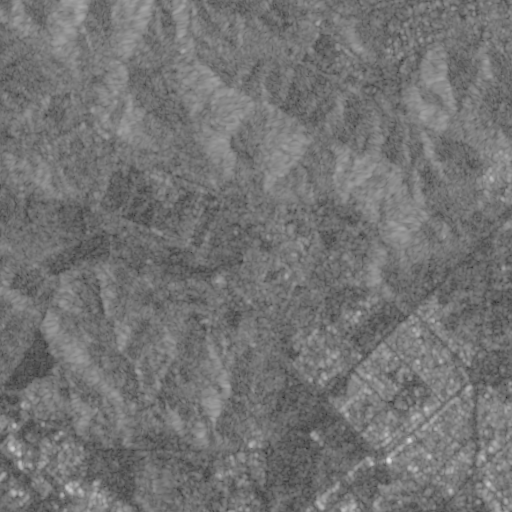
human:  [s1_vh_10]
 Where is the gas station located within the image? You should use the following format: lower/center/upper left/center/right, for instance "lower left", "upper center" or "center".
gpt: The gas station is located in the center right of the image.
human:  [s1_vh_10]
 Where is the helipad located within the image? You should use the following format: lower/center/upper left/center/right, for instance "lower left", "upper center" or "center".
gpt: The helipad is located in the lower left of the image.
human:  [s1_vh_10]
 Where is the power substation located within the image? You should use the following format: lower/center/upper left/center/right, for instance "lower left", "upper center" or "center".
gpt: The power substation is located in the lower left of the image.
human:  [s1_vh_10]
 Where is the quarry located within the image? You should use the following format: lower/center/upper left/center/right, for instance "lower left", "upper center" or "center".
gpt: The quarry is located in the lower left of the image.
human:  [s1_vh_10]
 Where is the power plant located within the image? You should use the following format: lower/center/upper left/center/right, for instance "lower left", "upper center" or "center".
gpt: There is no power plant in the image.

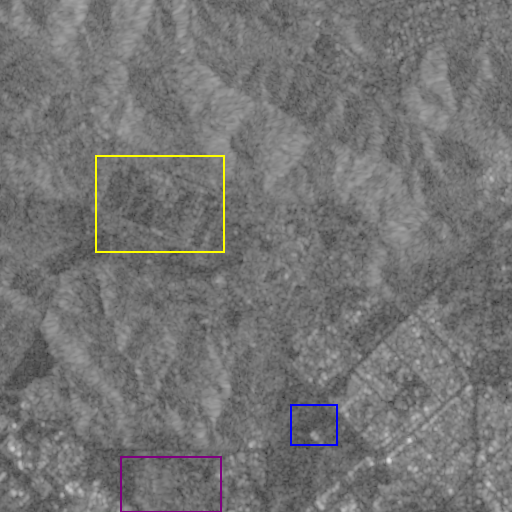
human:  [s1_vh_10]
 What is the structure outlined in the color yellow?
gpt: The structure outlined in yellow is a park.
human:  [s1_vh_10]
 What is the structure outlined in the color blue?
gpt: The structure outlined in blue is a parking lot.
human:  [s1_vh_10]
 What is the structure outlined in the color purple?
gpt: The structure outlined in purple is a quarry.
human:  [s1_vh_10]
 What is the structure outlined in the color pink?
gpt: There is no pink outline.